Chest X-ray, PA view. Patient: 18 years old, sex M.
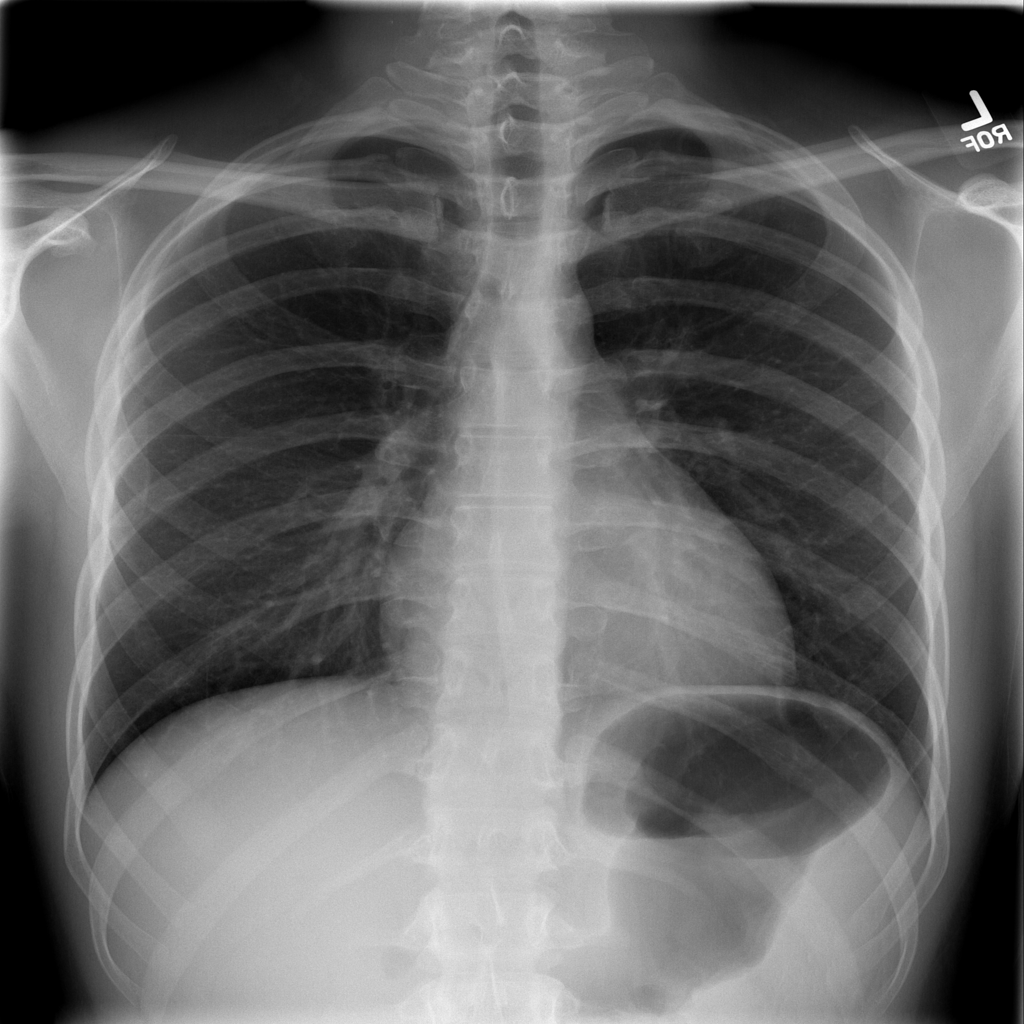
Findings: No Finding